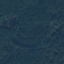
Land use / land cover: Forest